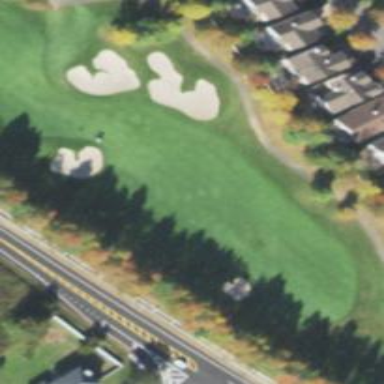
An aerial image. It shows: Golf fairway surrounded by grass.